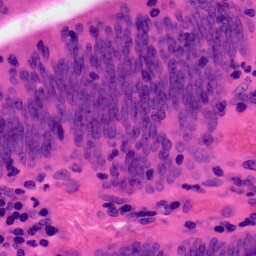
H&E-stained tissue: Colon